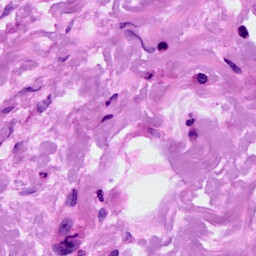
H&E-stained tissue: Breast